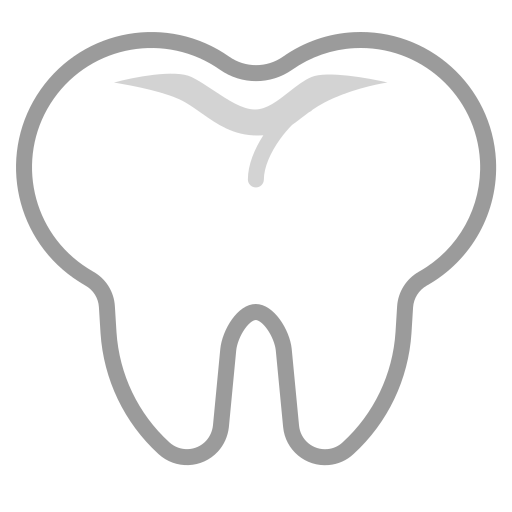
tooth flat